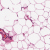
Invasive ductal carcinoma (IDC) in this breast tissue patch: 0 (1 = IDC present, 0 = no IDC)